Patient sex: F
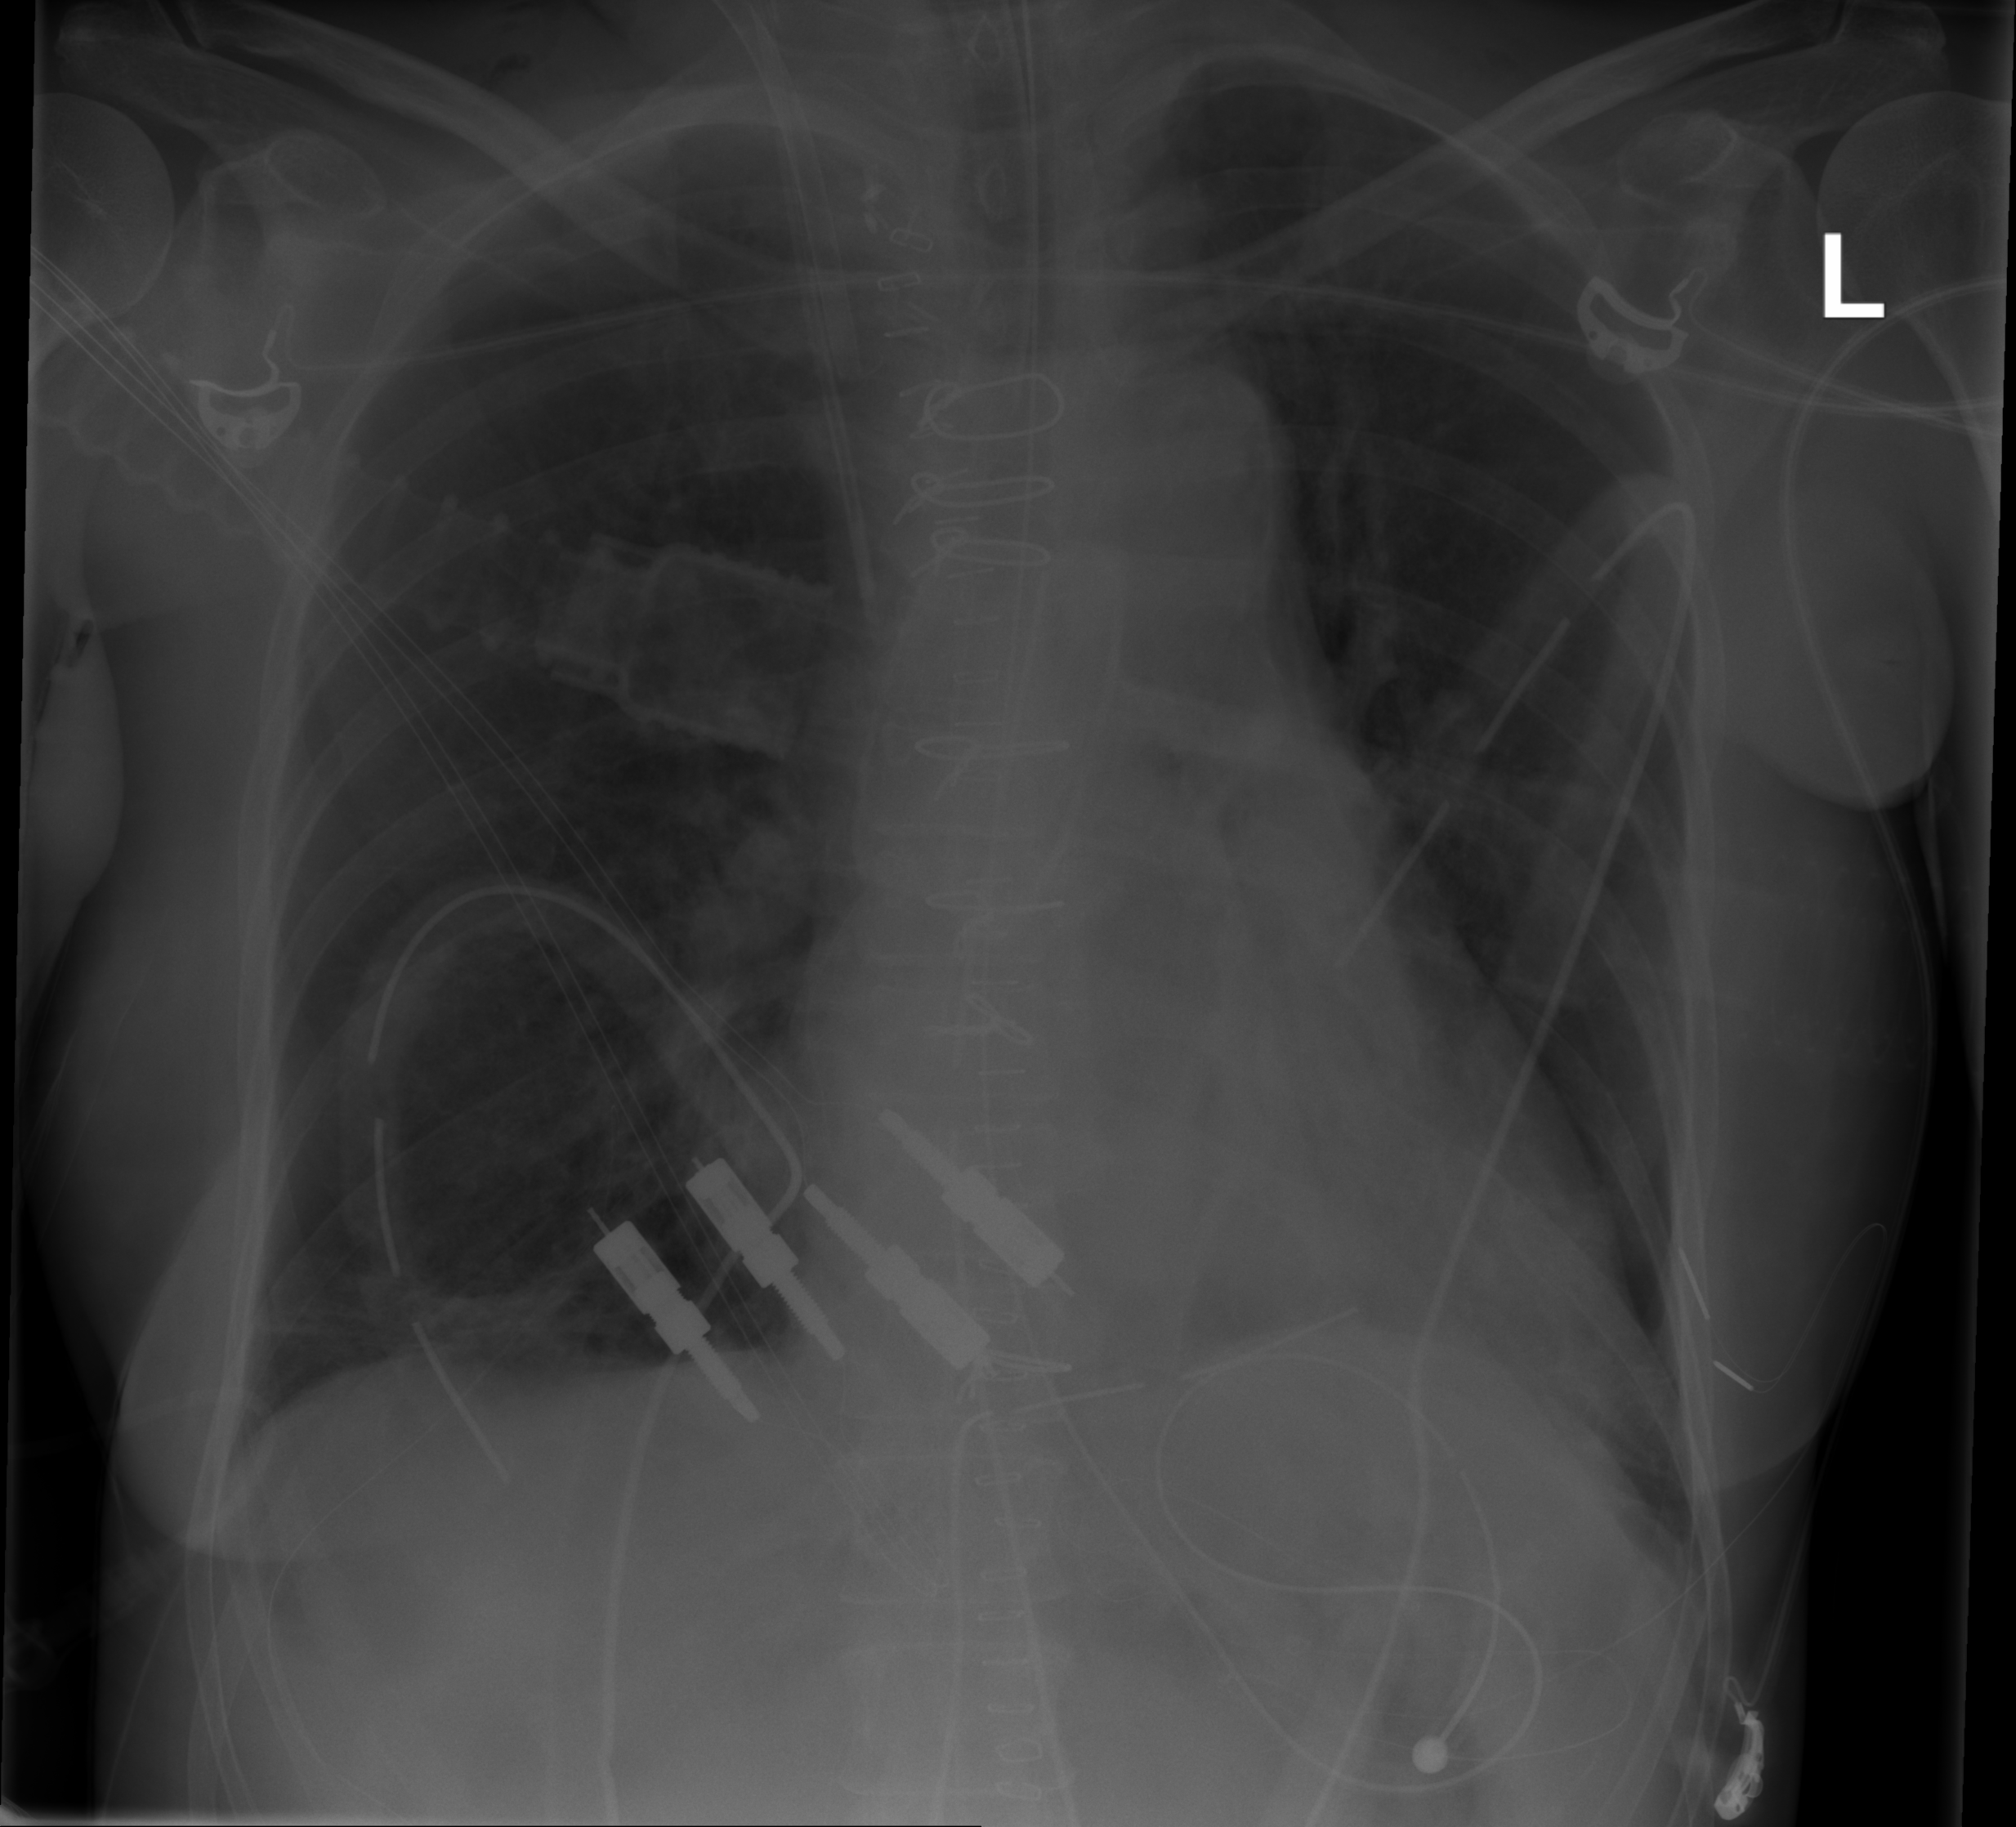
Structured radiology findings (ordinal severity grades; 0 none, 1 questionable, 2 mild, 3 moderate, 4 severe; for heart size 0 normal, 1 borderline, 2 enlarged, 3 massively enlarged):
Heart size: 0
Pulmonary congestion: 0
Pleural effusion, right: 2
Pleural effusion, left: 1
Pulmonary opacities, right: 0
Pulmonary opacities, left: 0
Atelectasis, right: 2
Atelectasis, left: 2